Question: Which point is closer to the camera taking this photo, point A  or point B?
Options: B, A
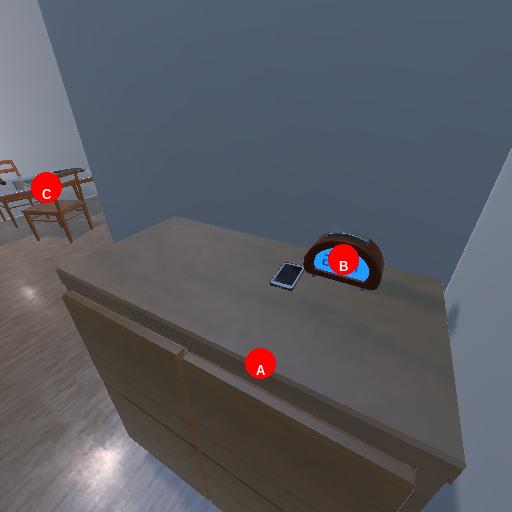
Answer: B